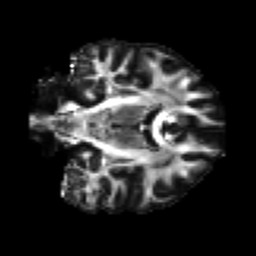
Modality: FA
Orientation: coronal
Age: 31
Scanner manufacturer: siemens
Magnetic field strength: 3 T
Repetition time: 4.52 s
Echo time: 0.084 s